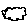
Label: cloud